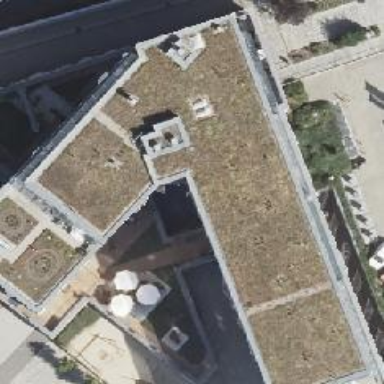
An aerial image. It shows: Part of building with flat gray roof.